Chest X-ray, PA view. Patient: 37 years old, sex F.
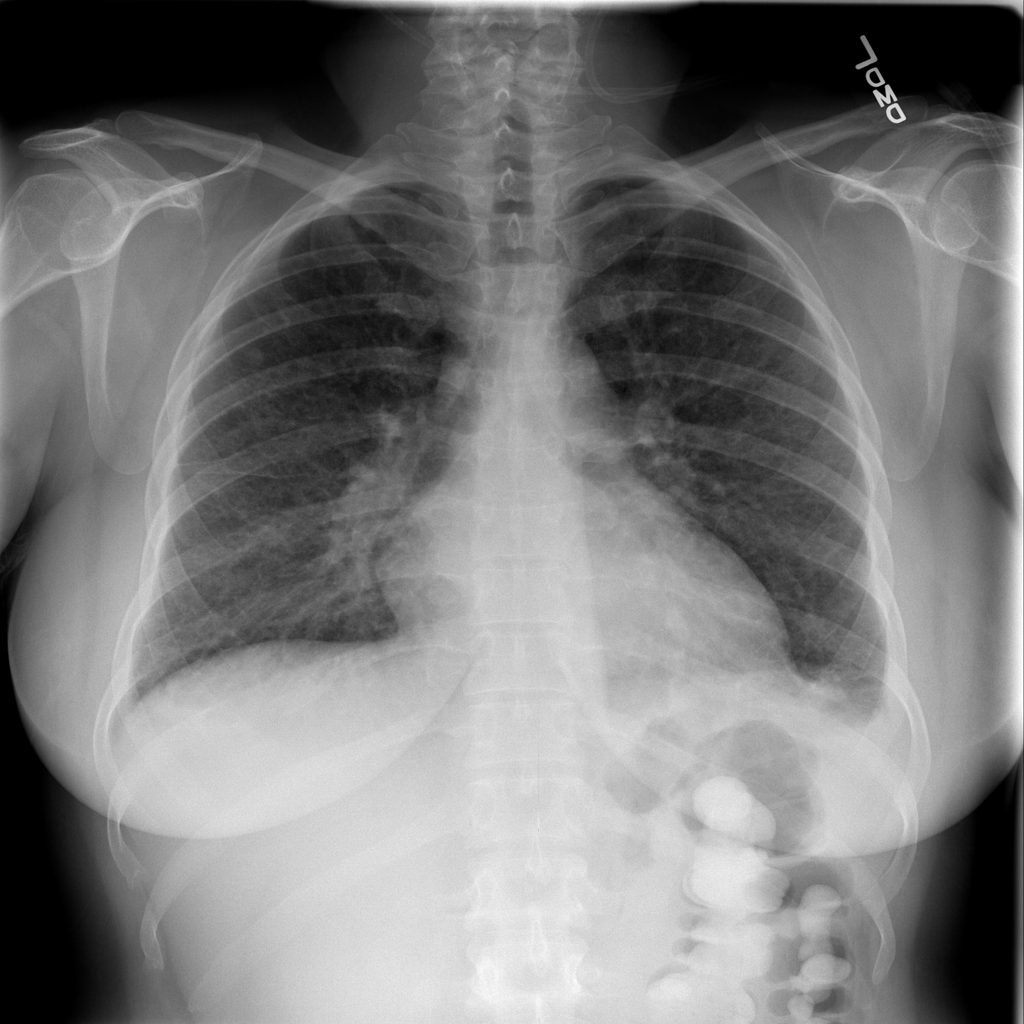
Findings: Atelectasis, Consolidation, Nodule